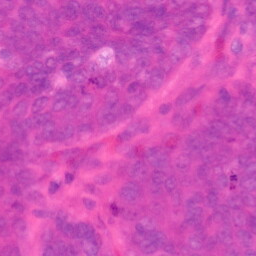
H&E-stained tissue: Colon